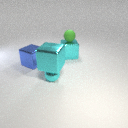
large blue metal cube to the left of small cyan metal sphere